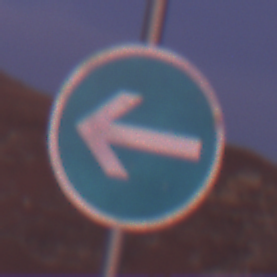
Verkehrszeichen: VorgeschriebeneFahrtrichtungHierLinks
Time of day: Dawn
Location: Outdoor (Nature)
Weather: PartlyCloudy
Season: NotSpecified
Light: Natural